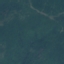
Land use / land cover class: Forest